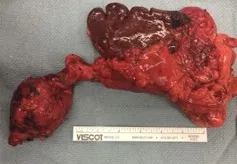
(A) Gross specimen including the pancreatic mass (left) and spleen (right).
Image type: medical_photograph (other_medical_photograph)